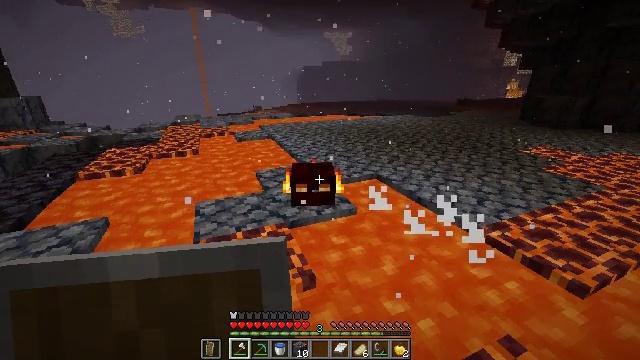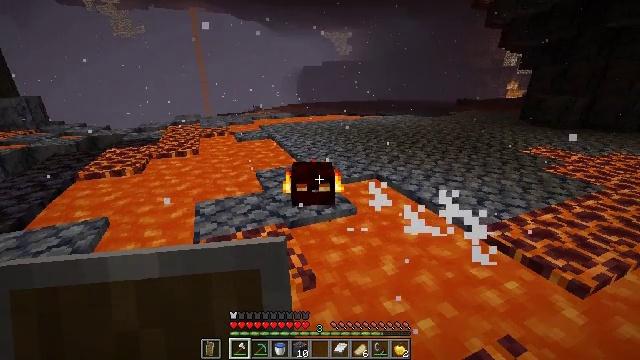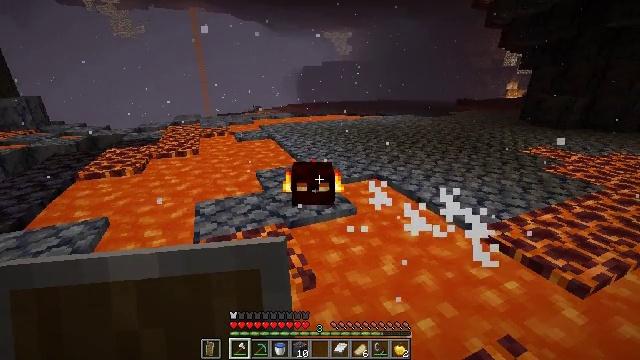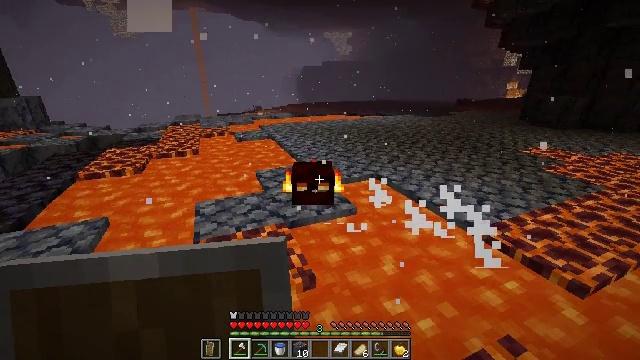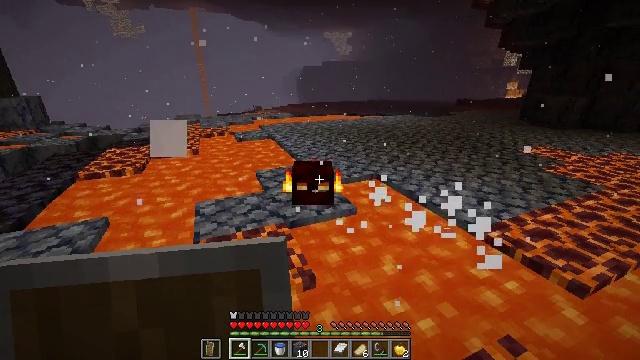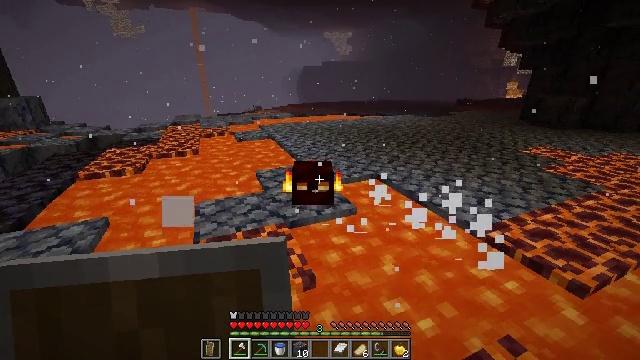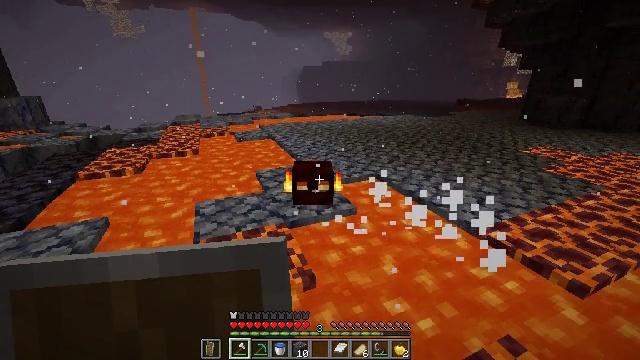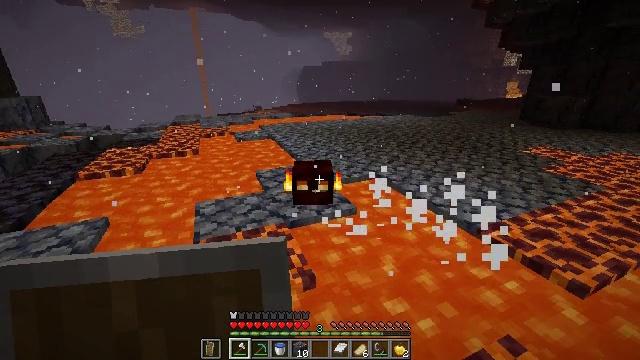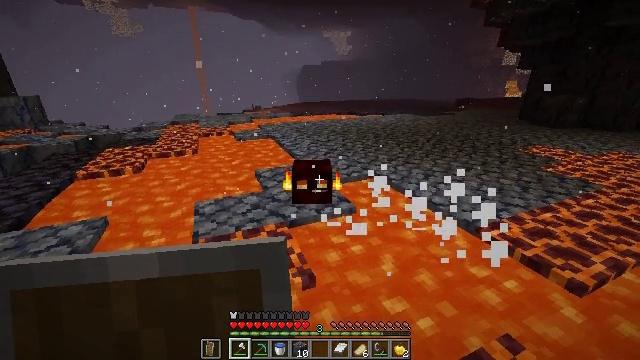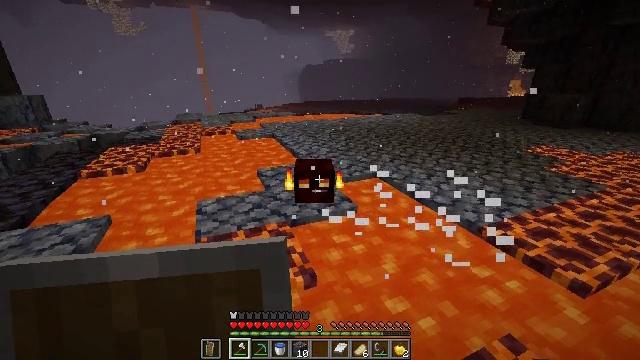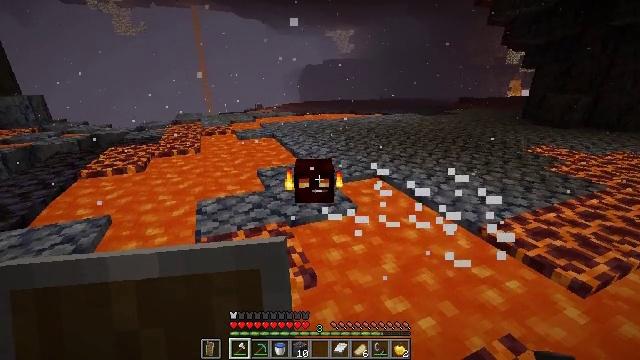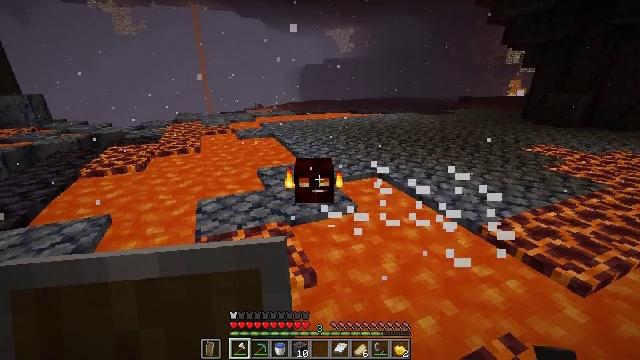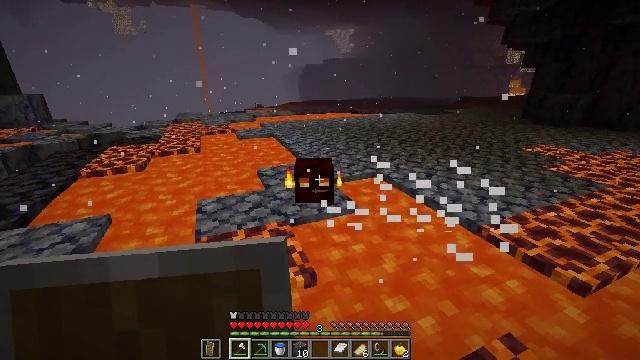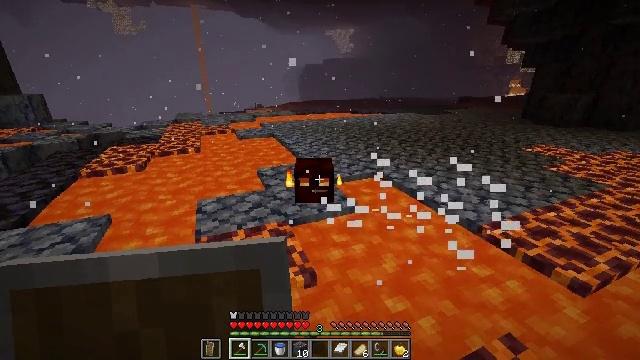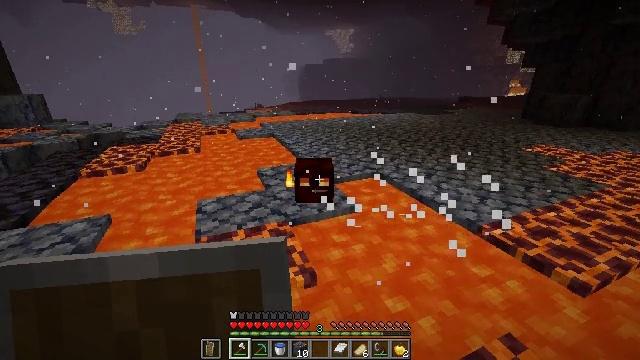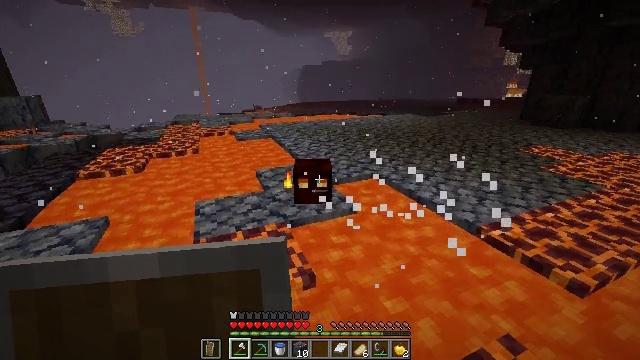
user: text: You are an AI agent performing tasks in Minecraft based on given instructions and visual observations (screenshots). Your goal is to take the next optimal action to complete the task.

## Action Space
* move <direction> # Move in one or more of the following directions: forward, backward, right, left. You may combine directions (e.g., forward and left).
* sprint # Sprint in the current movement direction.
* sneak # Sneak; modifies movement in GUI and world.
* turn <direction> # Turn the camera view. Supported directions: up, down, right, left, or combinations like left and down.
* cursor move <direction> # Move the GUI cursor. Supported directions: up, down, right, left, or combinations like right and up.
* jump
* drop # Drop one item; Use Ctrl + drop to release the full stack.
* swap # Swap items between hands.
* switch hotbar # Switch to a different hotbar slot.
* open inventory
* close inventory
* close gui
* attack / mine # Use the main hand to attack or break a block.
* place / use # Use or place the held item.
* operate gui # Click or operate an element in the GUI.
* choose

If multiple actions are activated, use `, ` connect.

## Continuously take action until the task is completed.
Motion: motion action
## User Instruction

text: Hunt the magma cube.
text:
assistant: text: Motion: no_op
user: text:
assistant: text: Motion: no_op
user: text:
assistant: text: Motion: no_op
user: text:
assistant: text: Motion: no_op
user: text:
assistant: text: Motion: no_op
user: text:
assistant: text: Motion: no_op
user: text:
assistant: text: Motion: no_op
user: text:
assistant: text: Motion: no_op
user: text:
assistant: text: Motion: no_op
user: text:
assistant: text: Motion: no_op
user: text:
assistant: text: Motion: no_op
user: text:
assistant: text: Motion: attack / mine
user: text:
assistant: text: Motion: attack / mine
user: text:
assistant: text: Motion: attack / mine
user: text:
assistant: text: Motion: no_op
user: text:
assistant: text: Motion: turn up
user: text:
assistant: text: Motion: no_op
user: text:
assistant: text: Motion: no_op
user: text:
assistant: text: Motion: no_op
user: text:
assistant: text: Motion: no_op
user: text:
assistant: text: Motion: turn left and down
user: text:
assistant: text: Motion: turn left and down
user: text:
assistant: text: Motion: move forward, turn left and down
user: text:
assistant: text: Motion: move forward, turn down, jump
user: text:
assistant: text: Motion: move forward, sprint, turn down, jump
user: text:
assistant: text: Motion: move forward, sprint, turn down, jump
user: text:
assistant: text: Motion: move forward, sprint, turn down, jump
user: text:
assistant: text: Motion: move forward, sprint, turn right and down, jump
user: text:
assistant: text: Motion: move forward, sprint, turn right and down, jump
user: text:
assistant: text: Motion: move forward, sprint, turn right and down, jump